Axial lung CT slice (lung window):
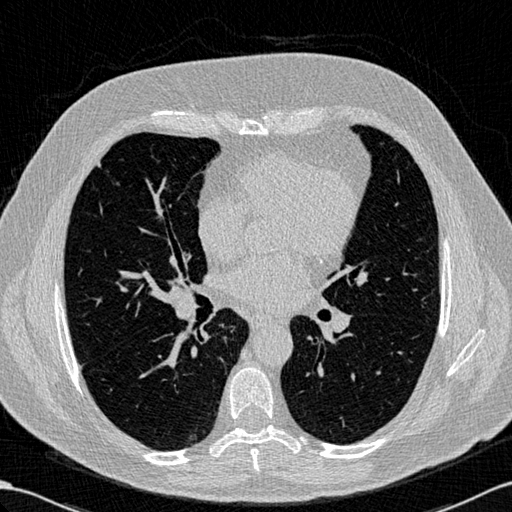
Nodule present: no